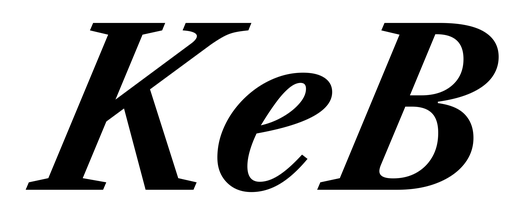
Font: LibreCaslonText-Italic_Bold_Italic